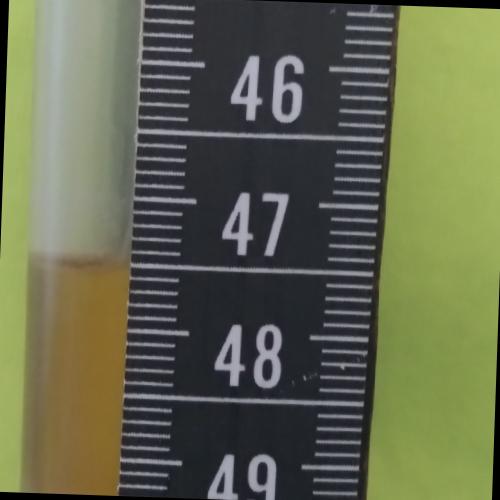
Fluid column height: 47.5 cm